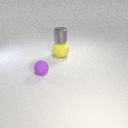
large yellow rubber sphere below small gray metal cylinder